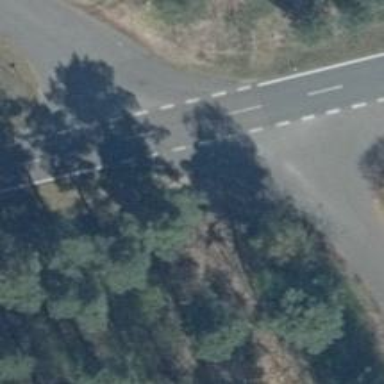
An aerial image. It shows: Secondary road with asphalt surface.